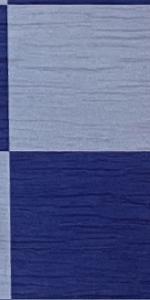
Label: Empty